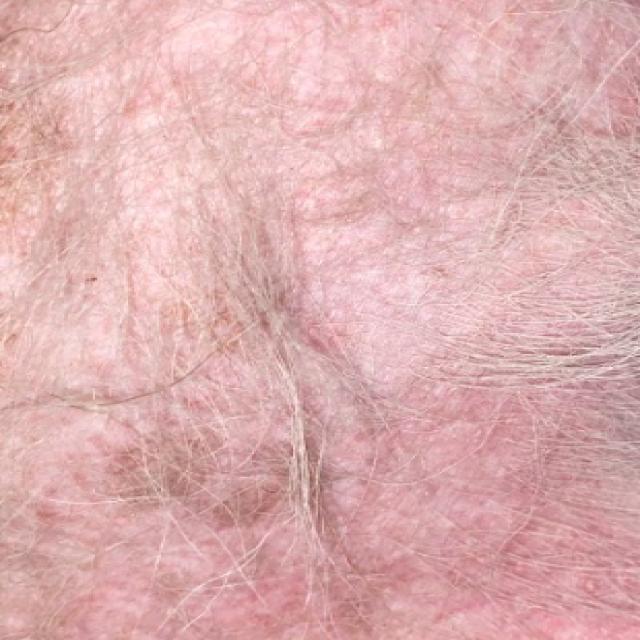
Canine demodicosis (Demodex mange) — caused by Demodex canis mites. Presents with alopecia, follicular papules, pustules, and comedones. Often localized on face and forelimbs.